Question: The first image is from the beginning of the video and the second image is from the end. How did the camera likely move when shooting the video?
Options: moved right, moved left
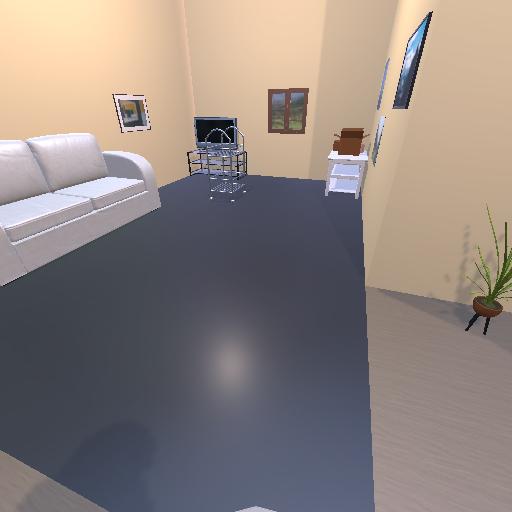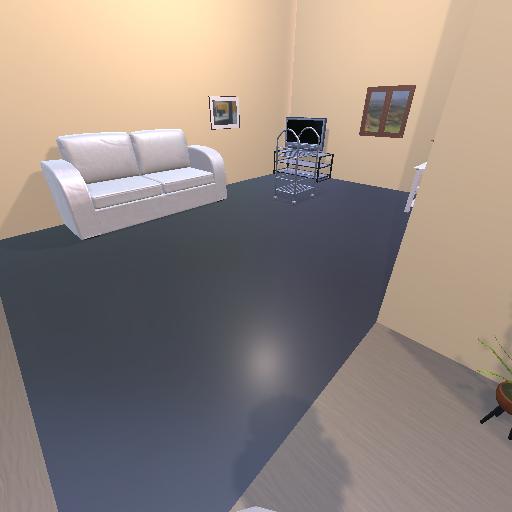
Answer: moved right